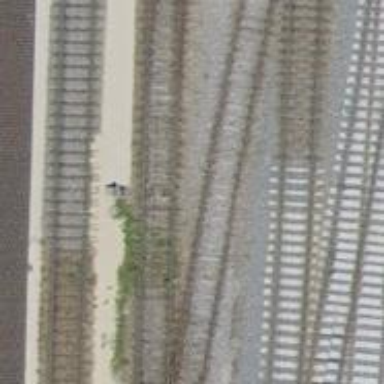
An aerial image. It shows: Railway switch.